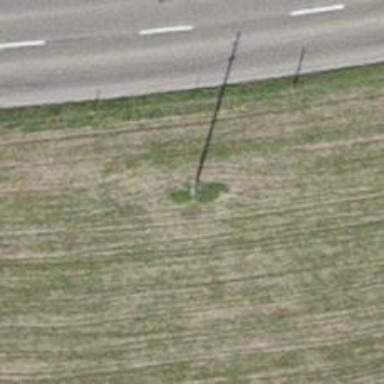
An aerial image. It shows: Power pole.